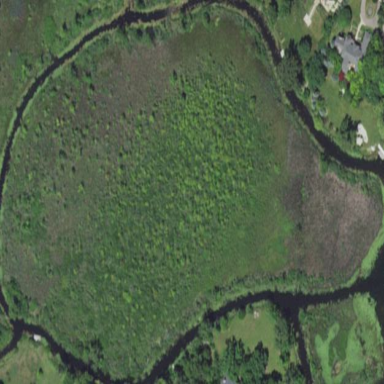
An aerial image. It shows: Islet located in wetland marsh area.